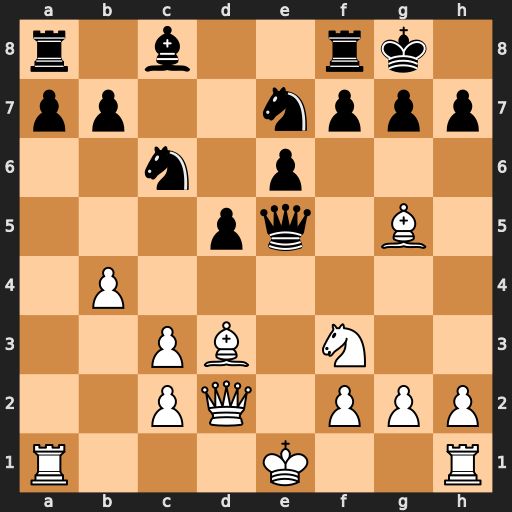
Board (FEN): r1b2rk1/pp2nppp/2n1p3/3pq1B1/1P6/2PB1N2/2PQ1PPP/R3K2R
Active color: w
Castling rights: KQ
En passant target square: -
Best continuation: Nxe5